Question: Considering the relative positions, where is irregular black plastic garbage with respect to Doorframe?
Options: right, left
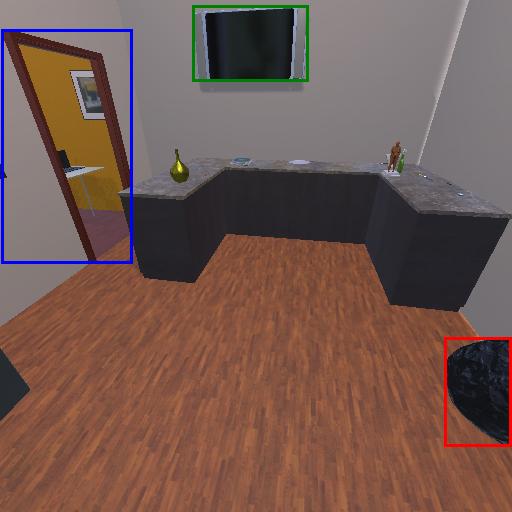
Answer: right